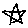
Label: star